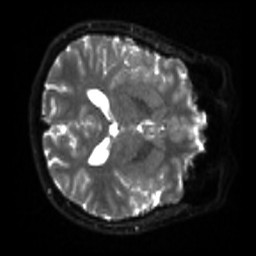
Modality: sbref
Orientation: axial
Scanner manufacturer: siemens
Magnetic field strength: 3 T
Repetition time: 4 s
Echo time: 0.0594 s